Question: I am having a CSS issue; See the attached image.

there have two fixed div.. where i will put my navigation and yellow area is my content area. content area will be scroll if content big..
but now problem i am facing content area position not fit properly. when i make other two div 'position: fixed' then issue coming. please see my code and jsfiddle..
this div position not properly fit there. if you see jsfiddle then can under properly..
<URL>
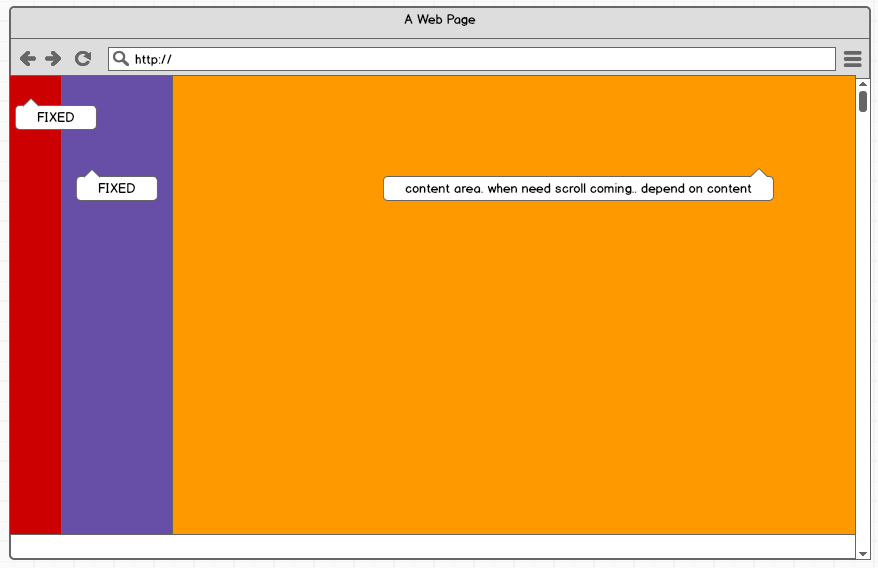
Answer: You need '.midarea' to be fixed to match the others:
'''
.midarea {
position: fixed;
left:260px;
right: 0;
height: 100%;
overflow: auto;
...
}
'''
With this your float and width are obsolete (but you can have them if you really want).
Also lose every 'z-index' and every 'float' with a 'position: fixed' or 'position: absolute'.
<URL>